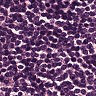
Metastatic tissue present: no